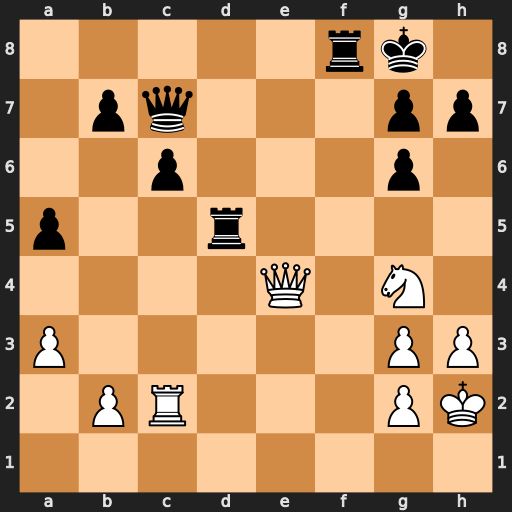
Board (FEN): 5rk1/1pq3pp/2p3p1/p2r4/4Q1N1/P5PP/1PR3PK/8
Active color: w
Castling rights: -
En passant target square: -
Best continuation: Qxd5+ cxd5 Rxc7